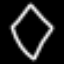
Label: diamond